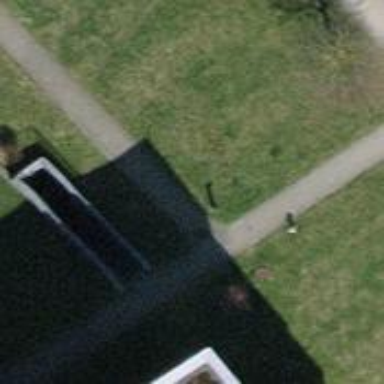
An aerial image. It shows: Sidewalk along the footway.